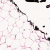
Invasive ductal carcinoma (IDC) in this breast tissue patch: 0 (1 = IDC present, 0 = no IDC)